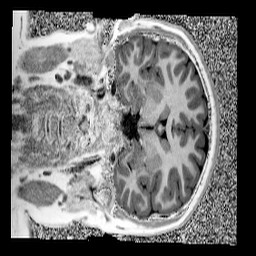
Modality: UNIT1
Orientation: coronal
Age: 12
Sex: female
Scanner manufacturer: siemens
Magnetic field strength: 3 T
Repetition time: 4 s
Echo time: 0.00299 s